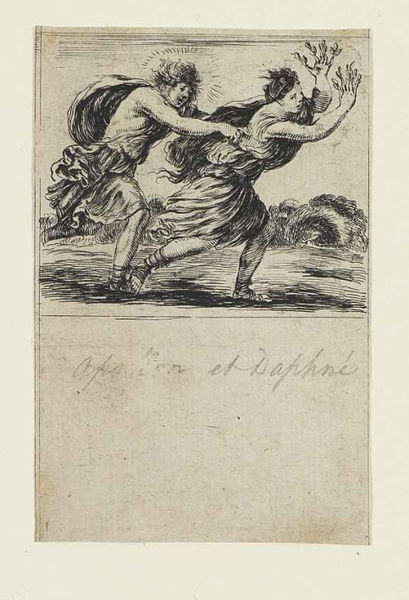
Titel: Jeu de la Mythologie - Apollon et Daphné
Künstler: Stefano della Bella
Standort: Karlsruhe
Institution: Staatliche Kunsthalle Karlsruhe
Schlagwörter: baum, blätter, feuer, gemälde, gott, hand, himmel, mann, umhang, weiß, bäume, landschaft, äste, bewegung, finger, frau, grau, kleider, männer, schwarz, skizze, zeichnung, blüten, gras, wiese, arme, halten, kleidung, rahmen, bild, hände, natur, wind, zweige, busch, sonne, sträucher, boden, gewand, haare, mantel, stoff, gewänder, paar, personen, pflanze, locken, beine, füße, schrift, schuhe, laufen, grafik, graphik, figuren, wehen, festhalten, sandalen, junge, flucht, antike, druck, schraffur, radierung, stich, dieb, greifen, illustration, buchstaben, fliehen, lauf, rennen, flüchten, bleistift, beutel, dämon, lorbeer, mythologie, göttin, darstellung, jagd, schein, heiligenschein, wurzeln, gejagt, götter, teufel, fangen, griechisch, metamorphose, verfolgung, verwandlung, fang, apoll, rucksack, kupferstich, verfolgen, apollo, jagdt, apollon, klauen, skitte, han, haschen, straheln, ovid, weglaufen, daphne, rauben, lorbeerbaum, bild gemälde, verwnadlung, bläätter, apoll und daphne, klau, dapjhne, radireung